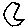
Label: moon